Question: I have the following HTML component:
'''
<mat-selection-list #shoes>
<mat-list-option *ngFor="let shoe of typesOfShoes">
{{shoe.title}}
</mat-list-option>
</mat-selection-list>
<pre>
Options selected: {{this.result | json}}
</pre>
'''
And this is the ts component, which contains an array with the data sent to the HTML component.
'''
ngOnInit() {
this.typesOfShoes = [
{
id: 1,
title: 'Aaa',
checked: true,
},
{
id: 2,
title: 'Bbb',
checked: false,
},
{
id: 3,
title: 'Ccc',
checked: true,
},
{
id: 4,
title: 'Ddd',
checked: false,
},
];
}
'''
I leave a link to the project in <URL>

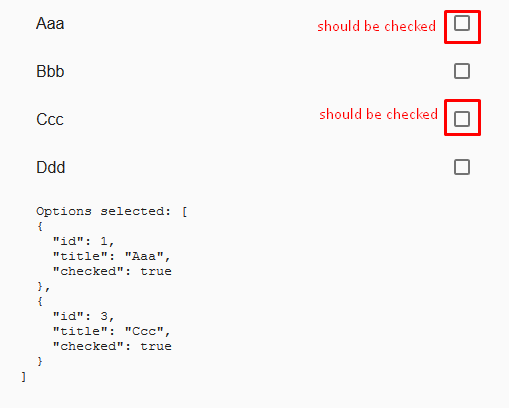
Answer: <URL>
mat-list-option has a selected property you can assign a boolean to.
So something like this should work.
'''
<mat-selection-list #shoes>
<mat-list-option *ngFor="let shoe of typesOfShoes" [selected]="shoe.checked">
{{shoe.title}}
</mat-list-option>
</mat-selection-list>
'''